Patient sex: M
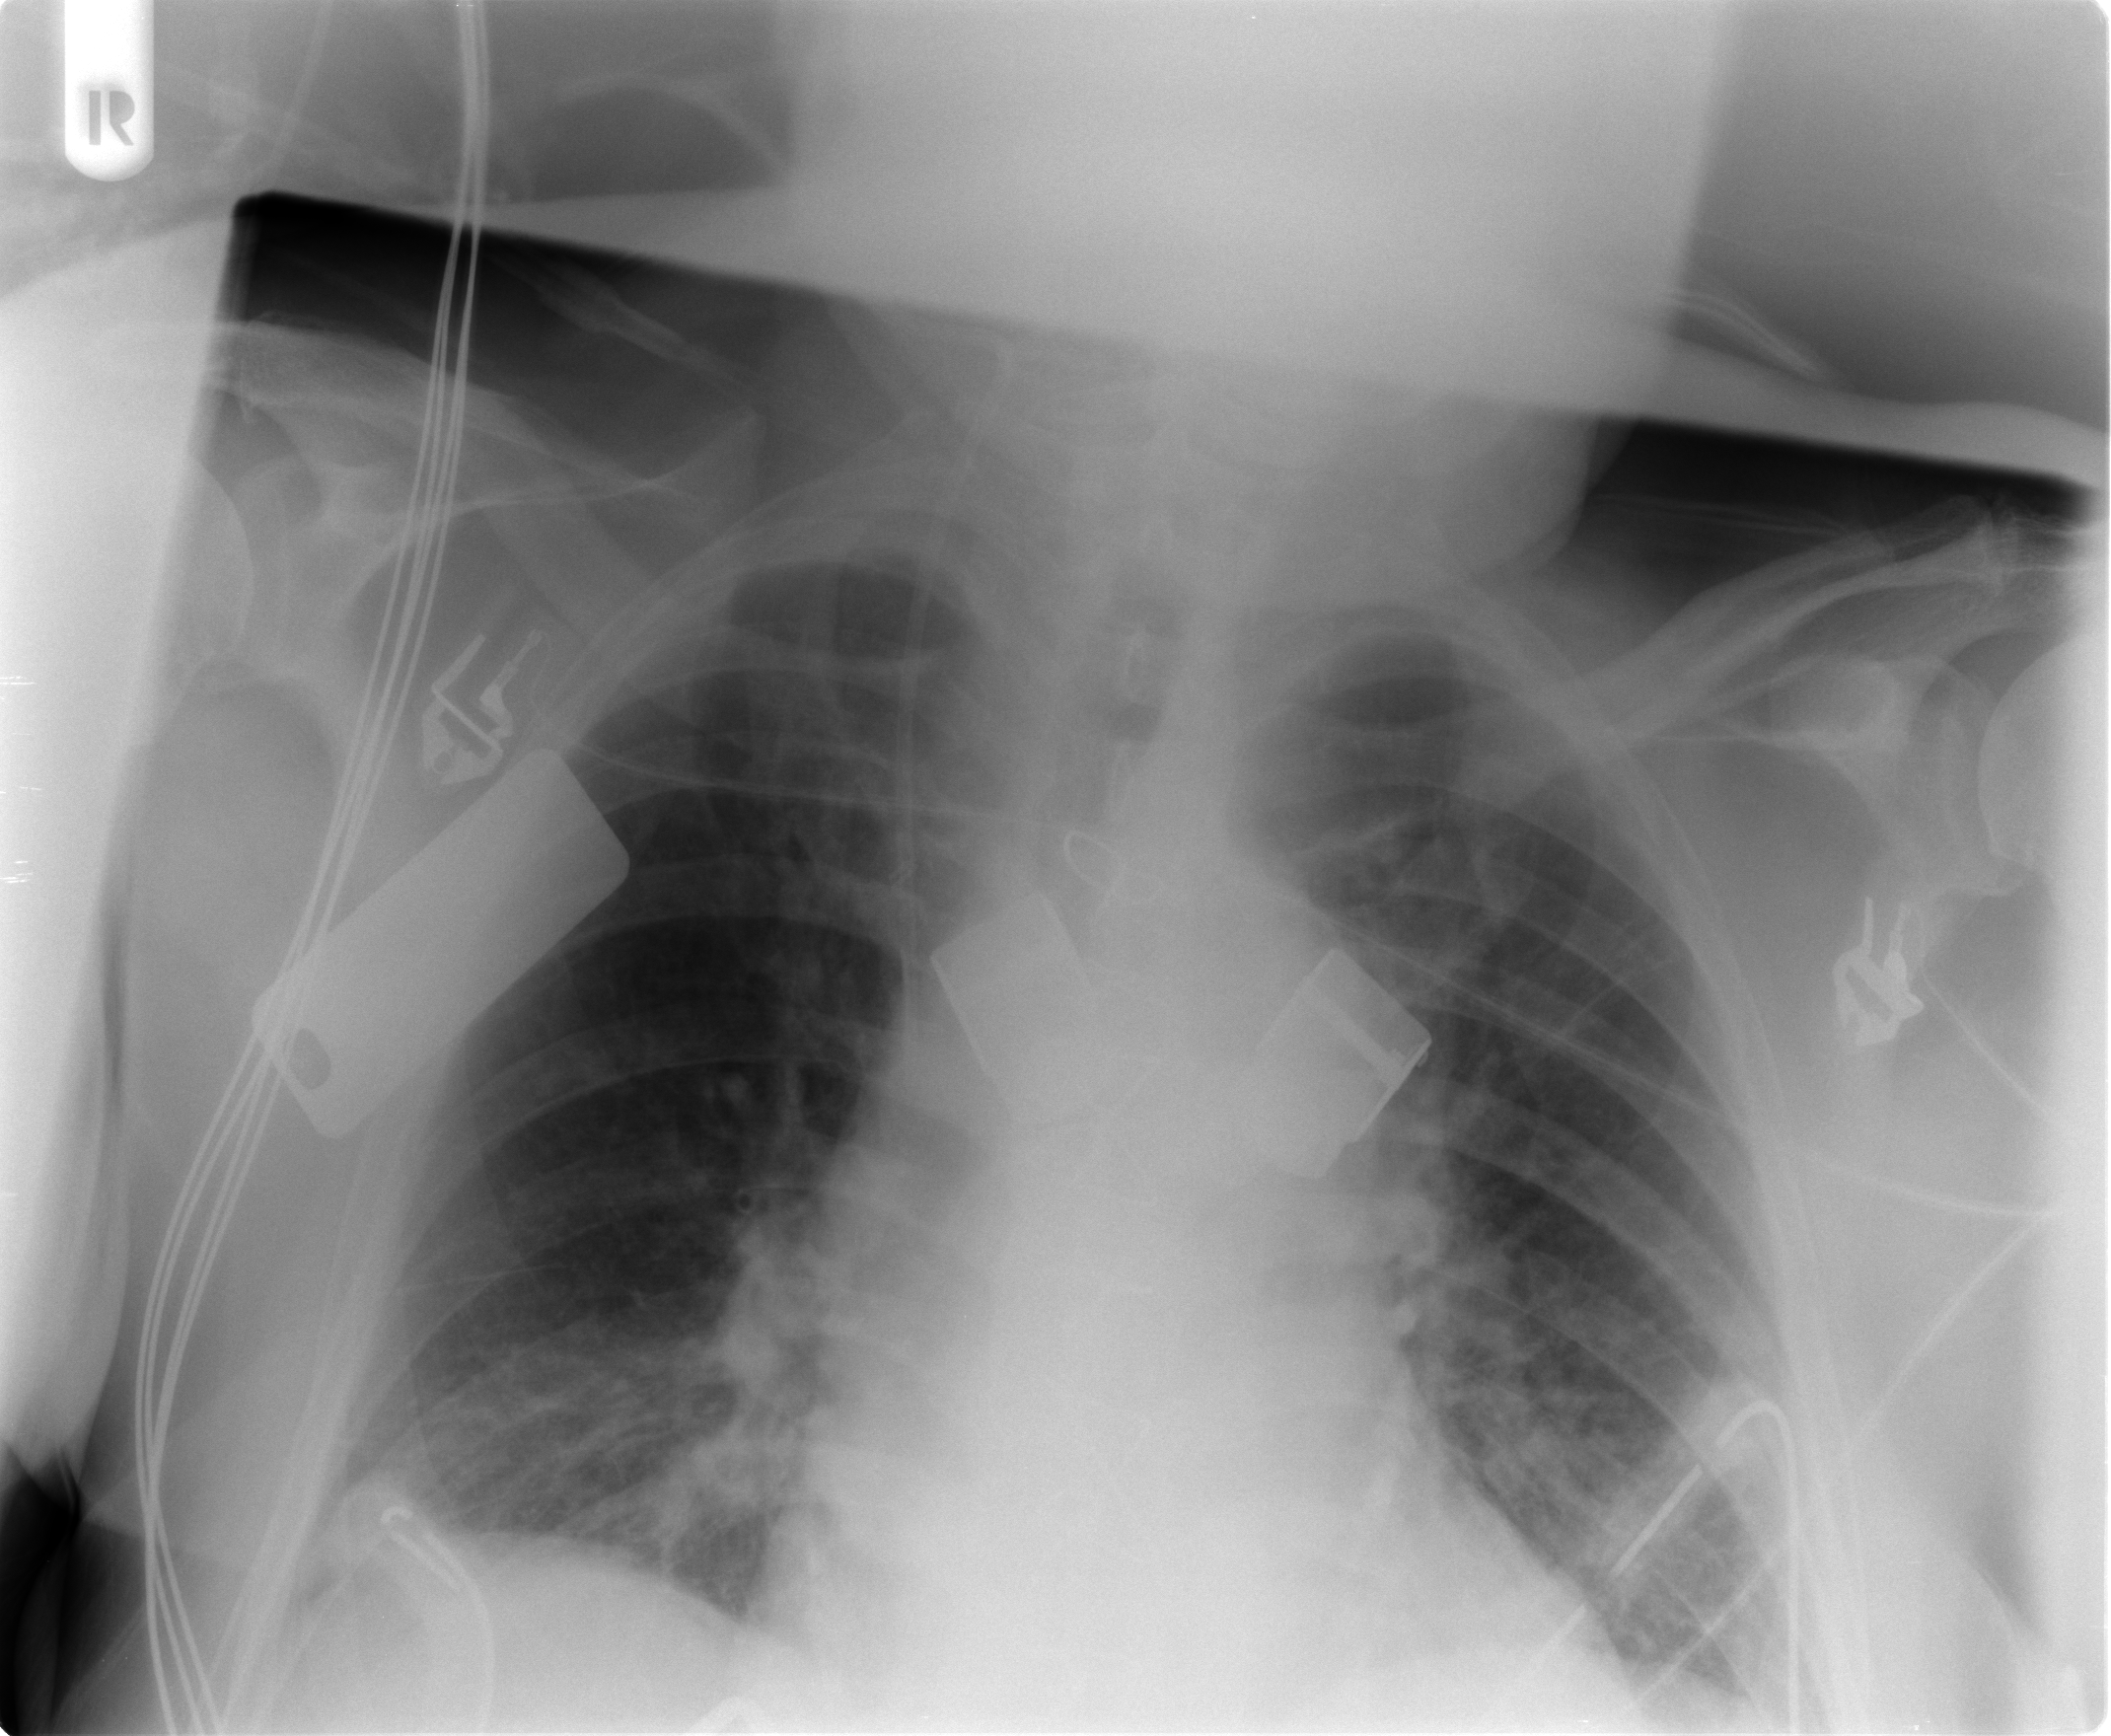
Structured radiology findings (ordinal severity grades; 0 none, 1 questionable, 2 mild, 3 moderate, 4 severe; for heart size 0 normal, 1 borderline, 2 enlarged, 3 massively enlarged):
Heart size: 2
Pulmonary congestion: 2
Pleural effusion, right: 0
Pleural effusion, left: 0
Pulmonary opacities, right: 0
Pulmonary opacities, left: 0
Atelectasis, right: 2
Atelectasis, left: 2